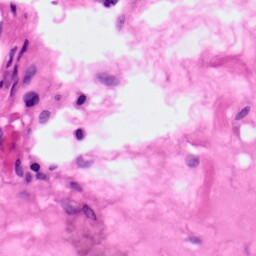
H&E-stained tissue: Pancreatic